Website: bh-photo
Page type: address-validator
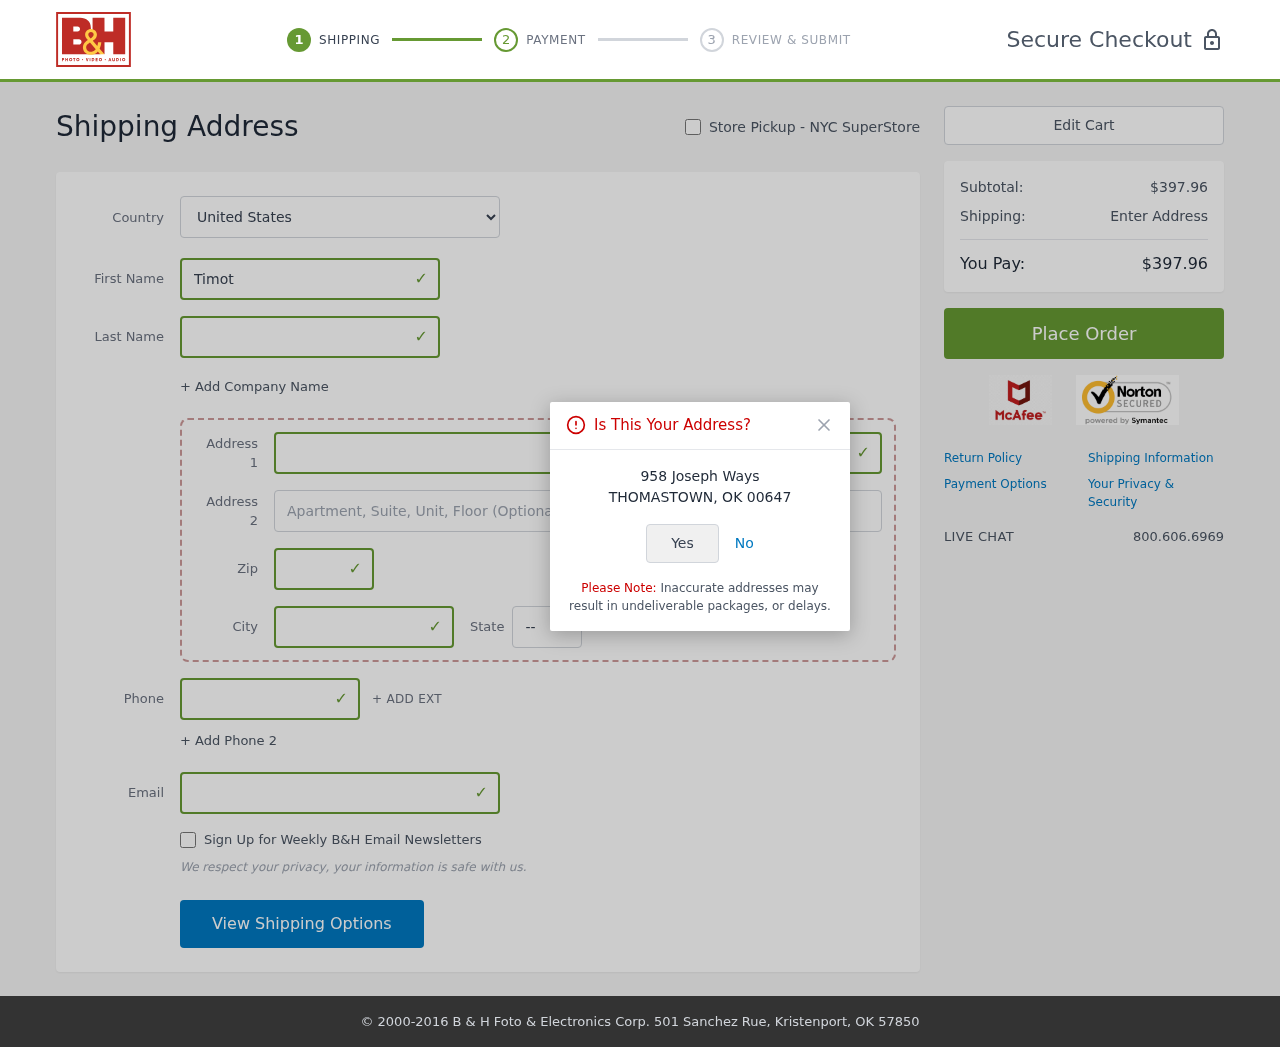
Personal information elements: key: PII_CITY
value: Thomastown
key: PII_COUNTRY
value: United States
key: PII_EMAIL
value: timothywhite@hotmail.com
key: PII_FIRSTNAME
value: Timothy
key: PII_LASTNAME
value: White
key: PII_PHONE
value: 7377985466
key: PII_POSTCODE
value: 00647
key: PII_STATE_ABBR
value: OK
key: PII_STREET
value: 958 Joseph Ways
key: PII_STREET2
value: Apt. 557
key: PII_CITY_CONFIRM
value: THOMASTOWN
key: PII_POSTCODE_FULL
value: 00647
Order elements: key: ORDER_SUBTOTAL
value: $397.96
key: ORDER_TOTAL
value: $397.96